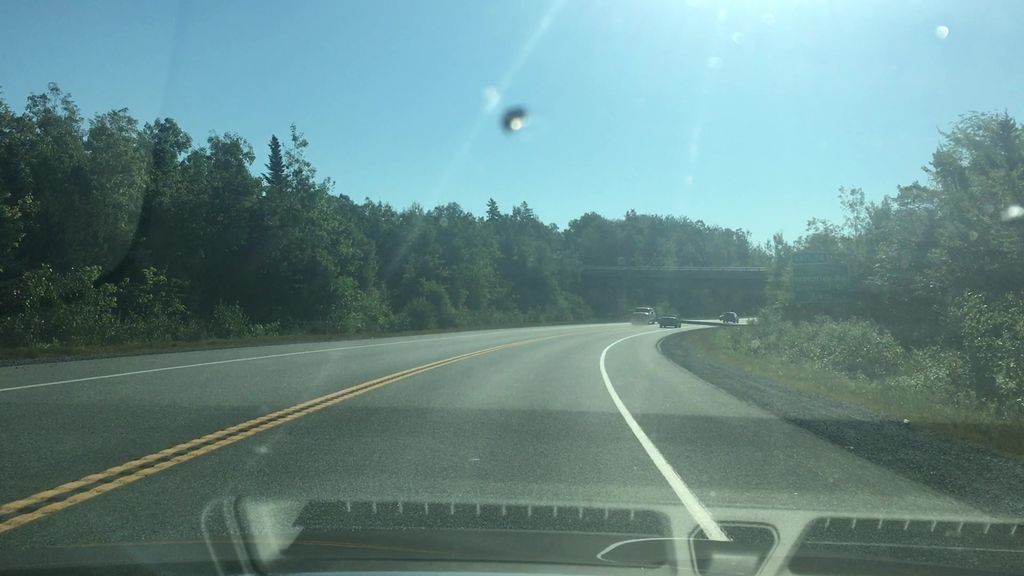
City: halifax